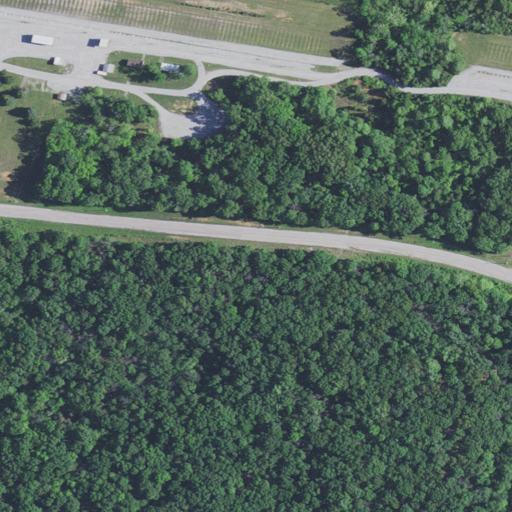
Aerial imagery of mountain in Kentucky named Canby Hill containing deciduous forest, low intensity development, medium intensity development, mixed forest, shrub, pasture, open development, and high intensity development